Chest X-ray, PA view. Patient: 44 years old, sex M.
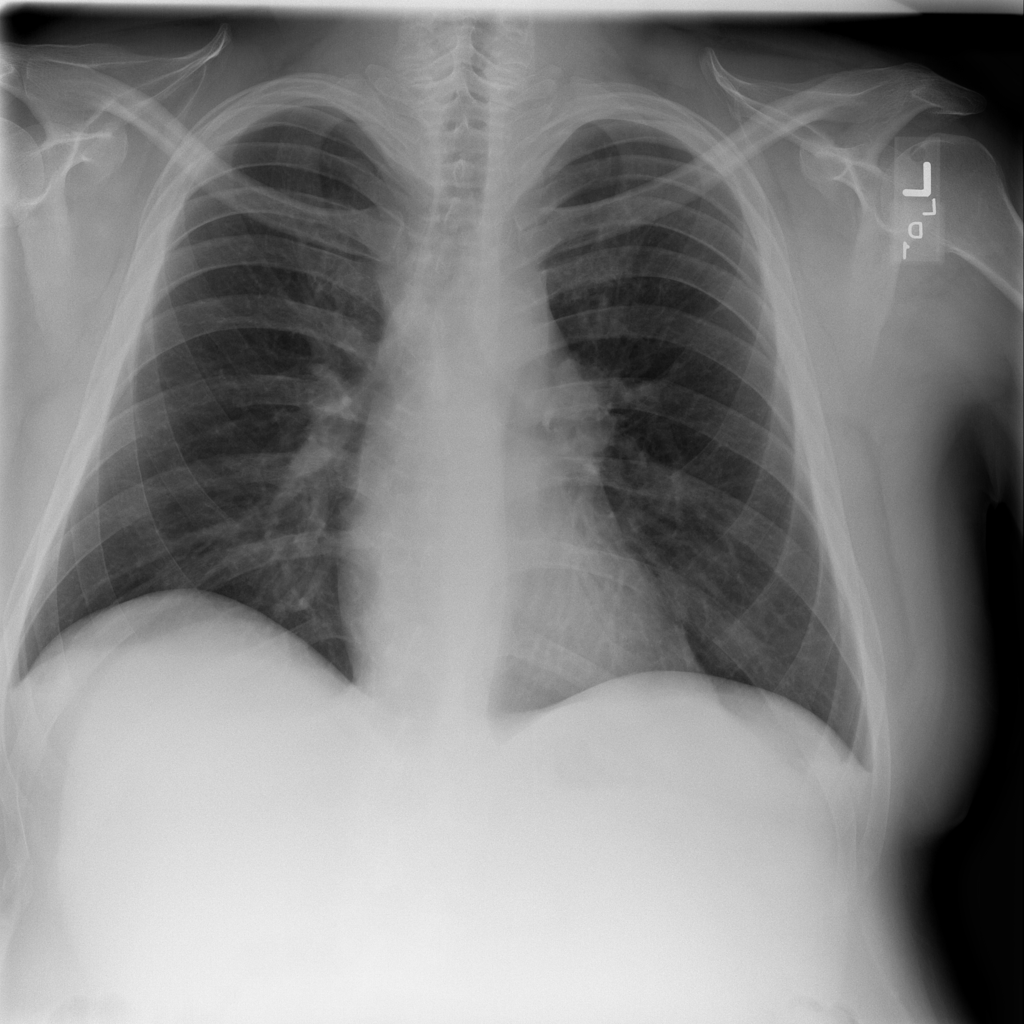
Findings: No Finding